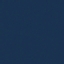
Land use / land cover class: SeaLake